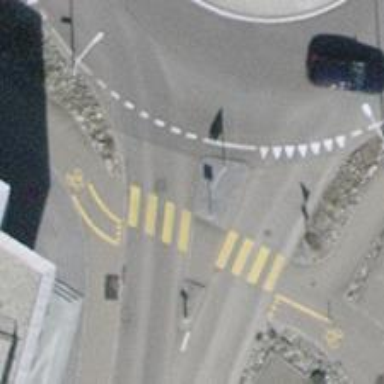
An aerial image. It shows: Uncontrolled zebra crossing on the road.